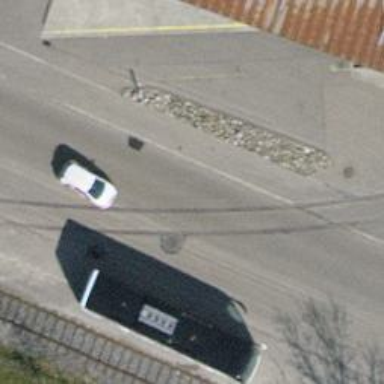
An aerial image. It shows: Railway level crossing.